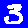
Digit: 3